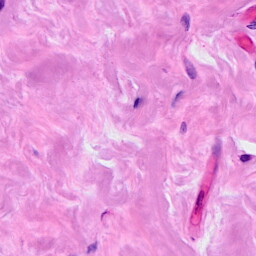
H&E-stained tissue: Breast